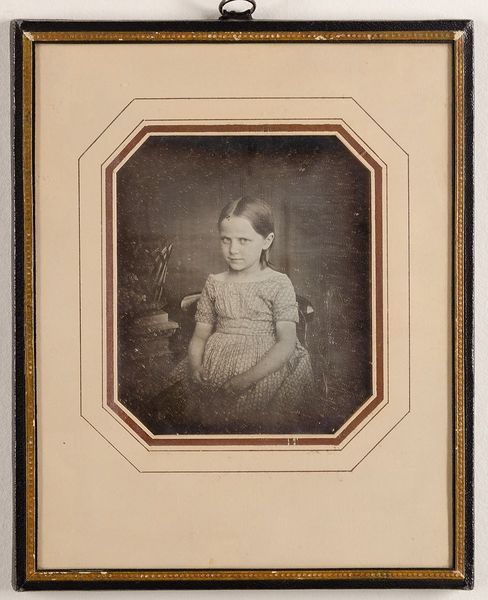
Titel: Maria Lüders (1842-1908), jüngste Tochter des Pastors Heinrich Wilhelm Lüders und dessen Frau Emmy, geb. Marschner
Künstler: Carl Ferdinand Stelzner
Standort: Hamburg
Institution: Museum für Kunst und Gewerbe Hamburg
Schlagwörter: portrait, figur, foto, fotografie, photographie, photo, lichtbild, daguerreotypie, bildwerke, angewandte und bildende kunst, hessische systematik, porträt, mädchen, porträtfotografie, porträtphotographie, hüftbild